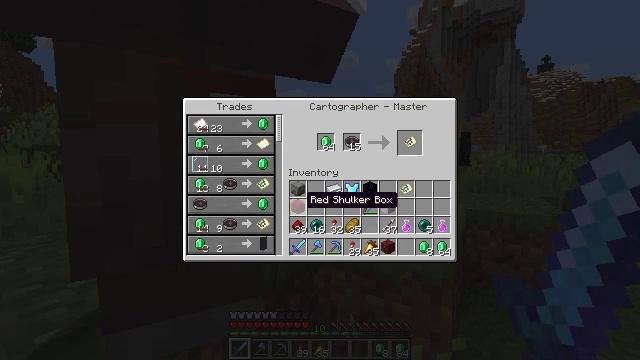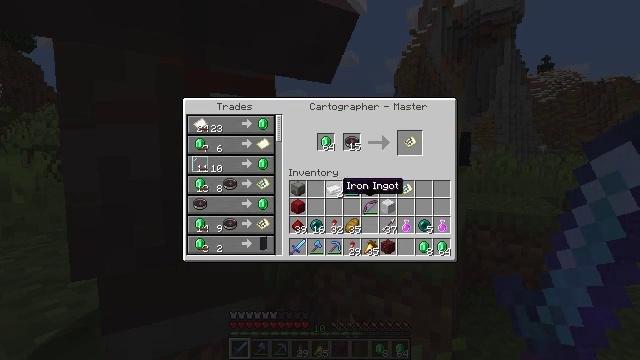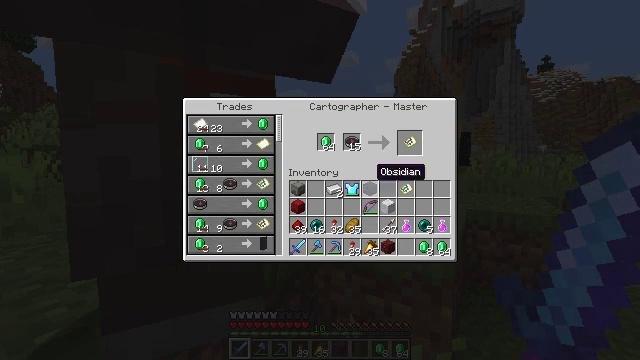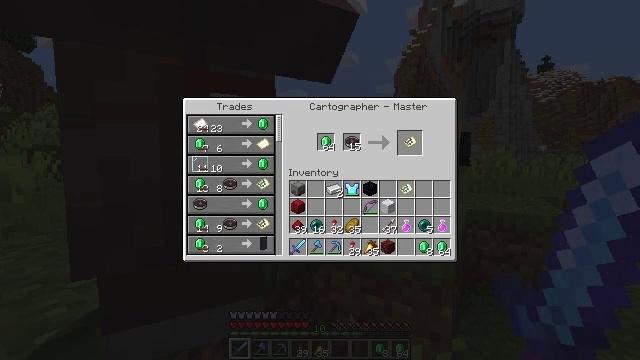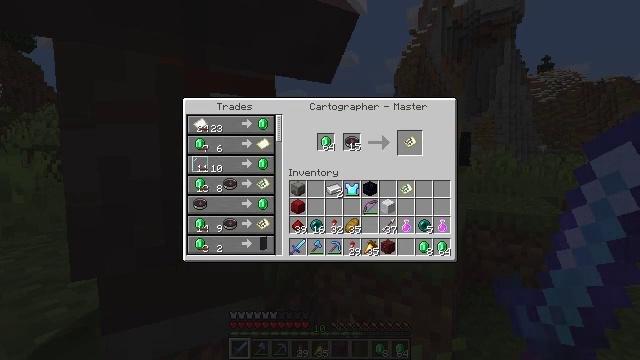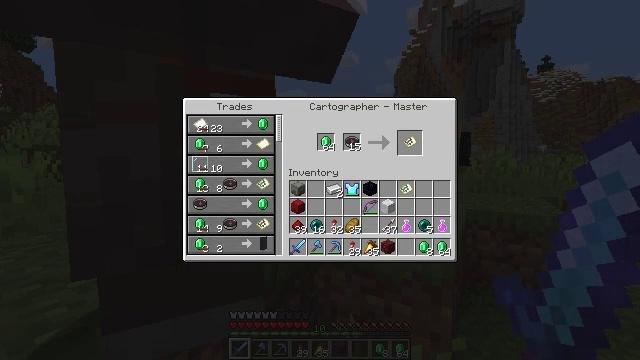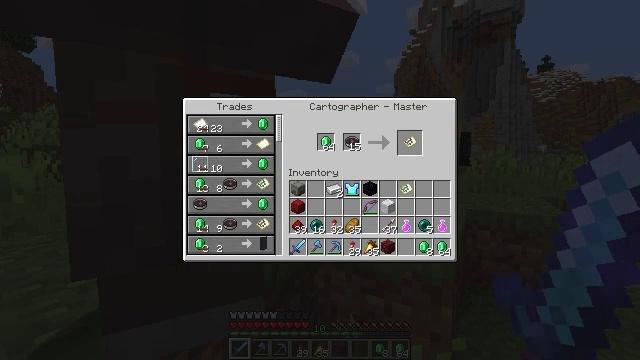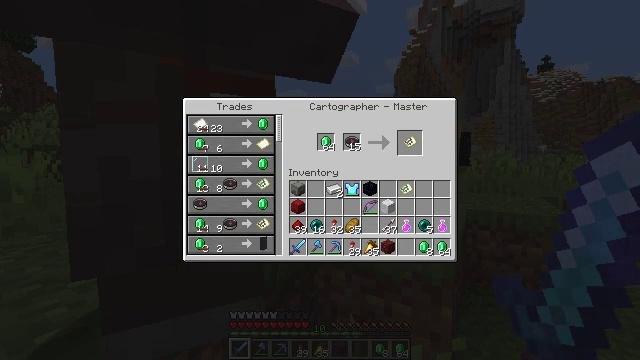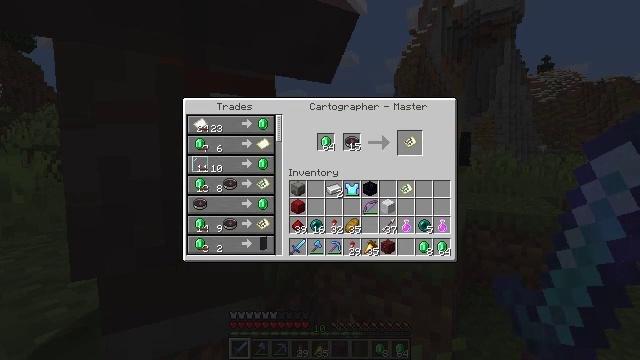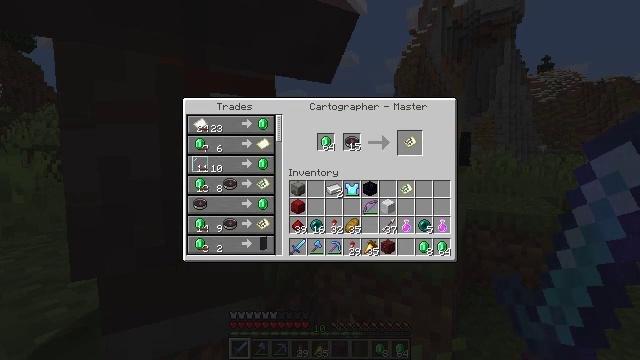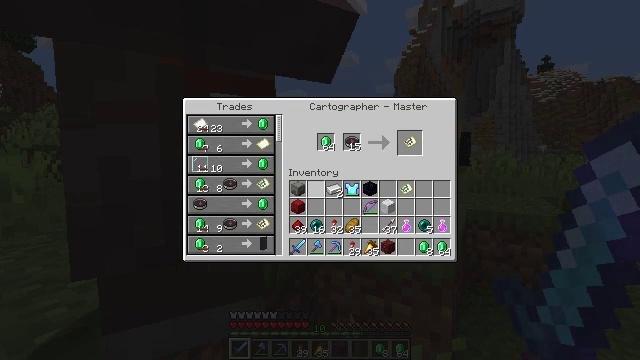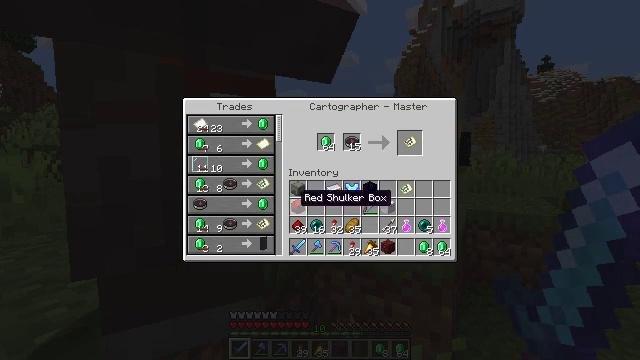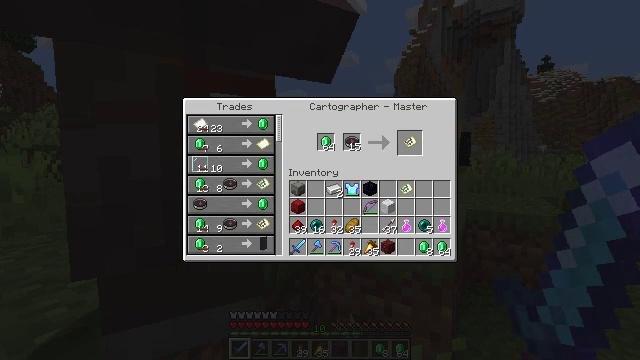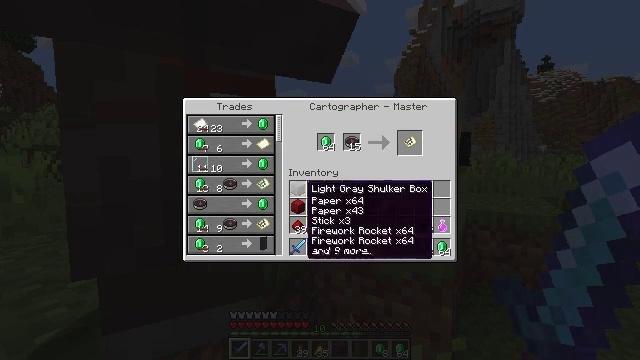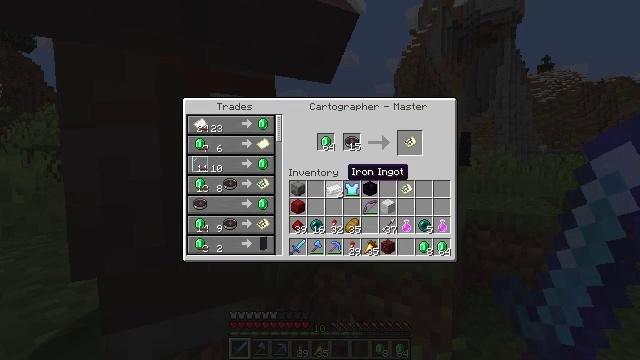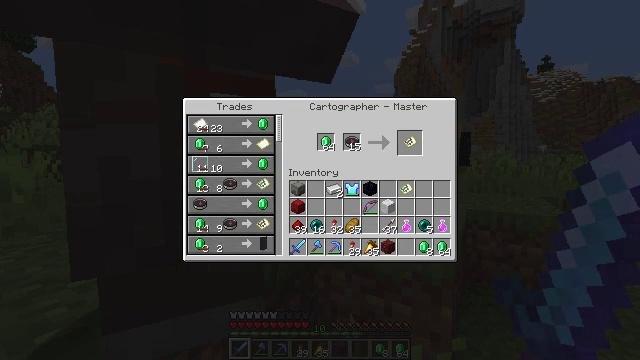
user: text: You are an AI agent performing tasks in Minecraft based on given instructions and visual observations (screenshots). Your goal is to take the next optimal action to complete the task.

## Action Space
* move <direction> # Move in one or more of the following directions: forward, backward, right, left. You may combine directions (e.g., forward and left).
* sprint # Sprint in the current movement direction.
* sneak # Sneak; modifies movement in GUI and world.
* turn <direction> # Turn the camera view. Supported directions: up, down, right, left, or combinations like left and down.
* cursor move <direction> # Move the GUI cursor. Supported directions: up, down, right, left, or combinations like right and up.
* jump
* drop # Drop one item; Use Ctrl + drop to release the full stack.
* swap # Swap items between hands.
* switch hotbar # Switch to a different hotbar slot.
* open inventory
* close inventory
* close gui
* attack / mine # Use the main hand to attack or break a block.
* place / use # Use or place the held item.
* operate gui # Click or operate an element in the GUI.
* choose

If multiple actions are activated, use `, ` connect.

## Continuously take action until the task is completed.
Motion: motion action
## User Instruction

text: Make a filled map at the crafting table.
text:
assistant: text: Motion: cursor move right and up
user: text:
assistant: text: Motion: cursor move right and up
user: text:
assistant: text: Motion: cursor move right and up
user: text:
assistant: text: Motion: cursor move up
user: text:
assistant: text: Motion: no_op
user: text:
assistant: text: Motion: cursor move right
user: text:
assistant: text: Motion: no_op
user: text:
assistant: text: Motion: no_op
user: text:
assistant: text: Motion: cursor move left and down
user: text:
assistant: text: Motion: cursor move left and down
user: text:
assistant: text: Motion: cursor move left and down
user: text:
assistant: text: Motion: no_op
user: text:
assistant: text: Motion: cursor move right and up
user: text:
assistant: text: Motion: cursor move right and up
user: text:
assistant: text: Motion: cursor move right and up
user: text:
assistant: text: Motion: cursor move right and up
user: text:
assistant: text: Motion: cursor move right
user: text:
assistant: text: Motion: cursor move right and up
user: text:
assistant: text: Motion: no_op
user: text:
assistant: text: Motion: no_op
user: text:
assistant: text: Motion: no_op
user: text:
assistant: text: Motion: no_op
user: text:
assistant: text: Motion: cursor move left
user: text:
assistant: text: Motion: no_op
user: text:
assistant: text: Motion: no_op
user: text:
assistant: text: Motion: no_op
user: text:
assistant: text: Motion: no_op
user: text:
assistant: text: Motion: operate gui
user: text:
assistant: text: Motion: operate gui
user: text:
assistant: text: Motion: operate gui